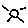
Label: sun